Interaction volume radius: 10 \u00c5
Interaction volume height: 35 \u00c5
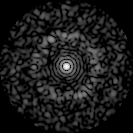
Disorder parameter: 0.8413